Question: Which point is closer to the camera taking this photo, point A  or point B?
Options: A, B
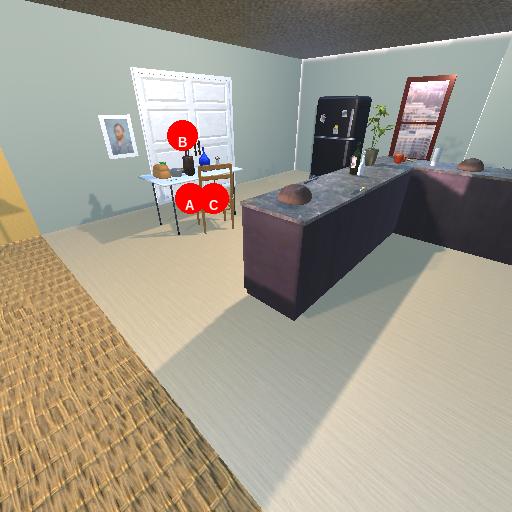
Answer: A